Question: Test Fragment has options using Right Click to Change Controller and Insert Parent which seems wrong, Is it a bug or is there a special use case for it?
Especially because Logic Controllers aren't allowed (using GUI) to be under Thread Group. Screenshot:

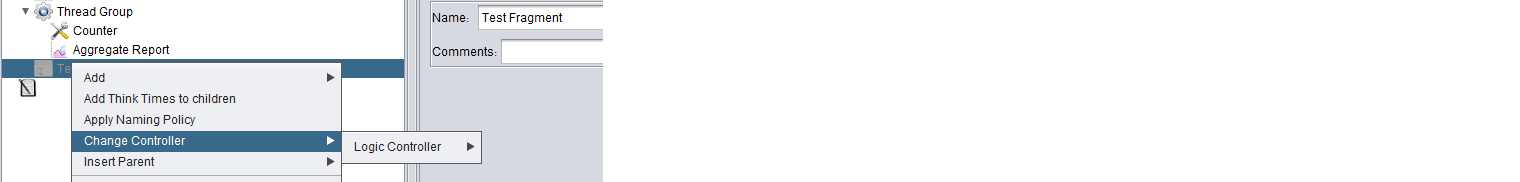
Answer: It's indeed a bug, you reported it under:
- <URL>
It has been fixed for upcoming version following 3.3:
- <URL>